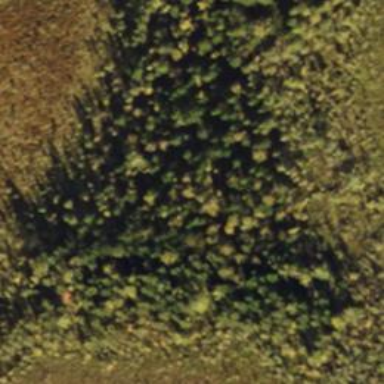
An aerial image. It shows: Forest area.